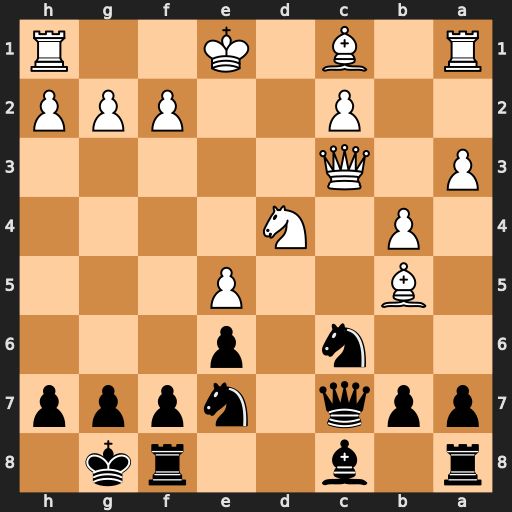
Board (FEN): r1b2rk1/ppq1nppp/2n1p3/1B2P3/1P1N4/P1Q5/2P2PPP/R1B1K2R
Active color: b
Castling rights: KQ
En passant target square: -
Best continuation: Qxe5+ Qe3 Qxd4 Qxd4 Nxd4